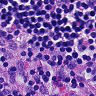
Metastatic tissue present: no